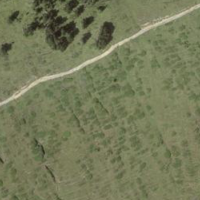
EUNIS habitat code: 26
Species observed at this site:
Primula hirsuta
Milvus milvus
Calluna vulgaris
Vaccinium uliginosum
Capra ibex